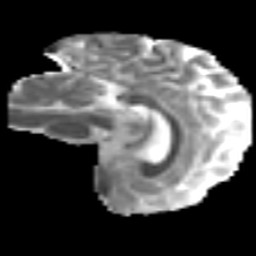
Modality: MD
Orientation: sagittal
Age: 19
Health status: ill
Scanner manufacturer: philips
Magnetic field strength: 3 T
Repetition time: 9 s
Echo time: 0.127 s